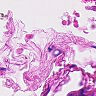
Metastatic tissue present: no